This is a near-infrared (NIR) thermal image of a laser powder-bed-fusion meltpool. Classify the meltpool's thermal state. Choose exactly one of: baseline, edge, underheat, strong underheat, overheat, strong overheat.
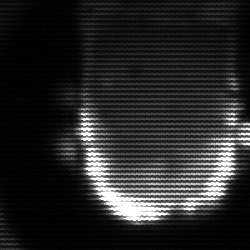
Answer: baseline